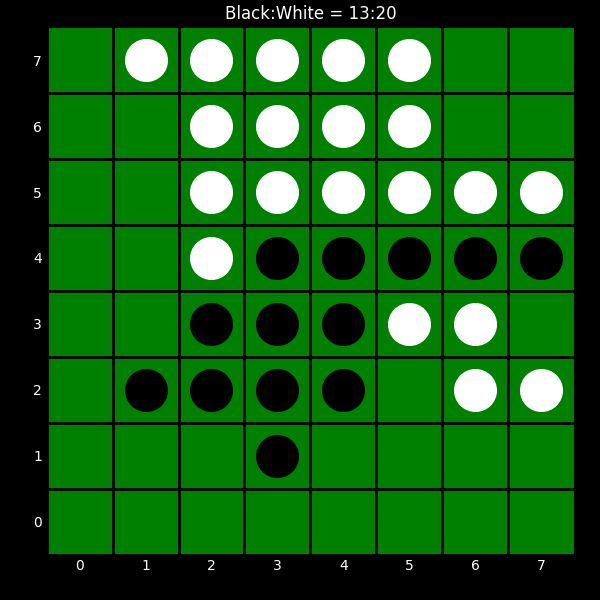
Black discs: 13
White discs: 20